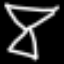
Label: hourglass